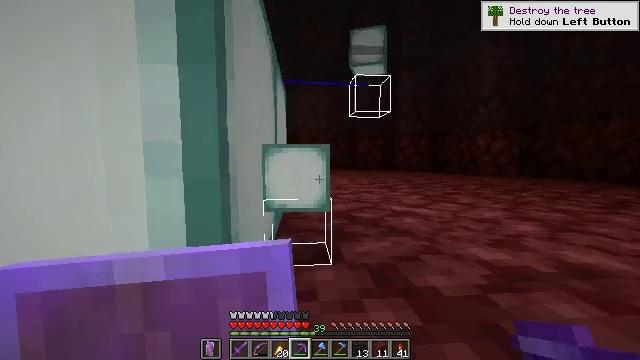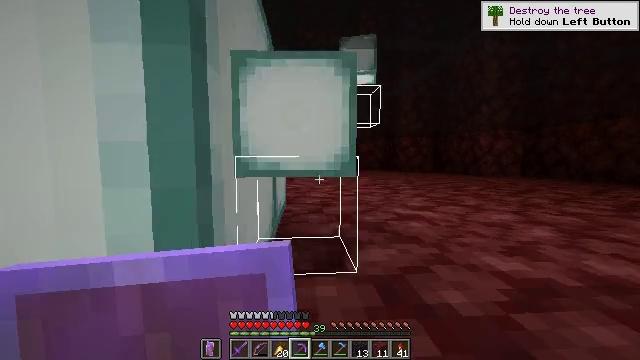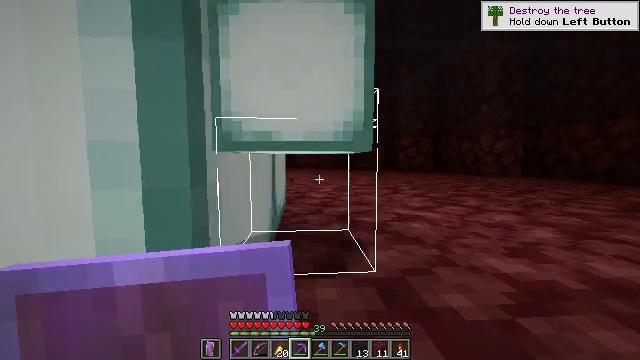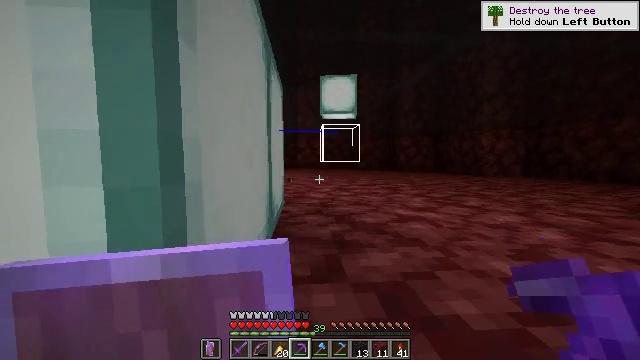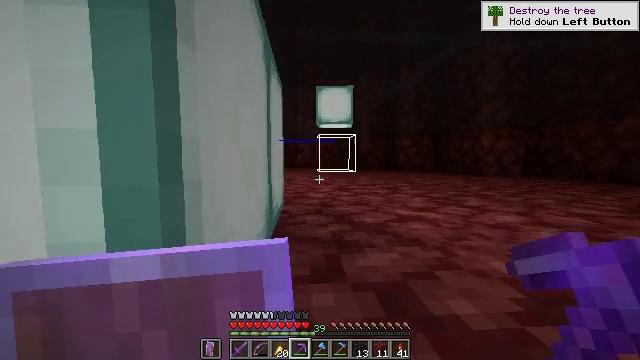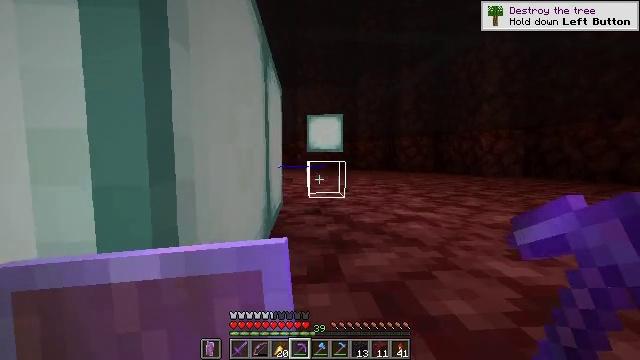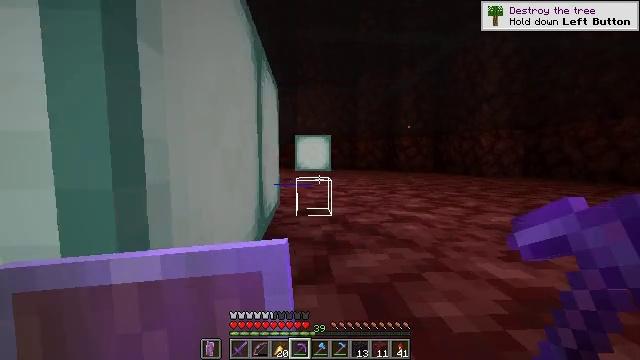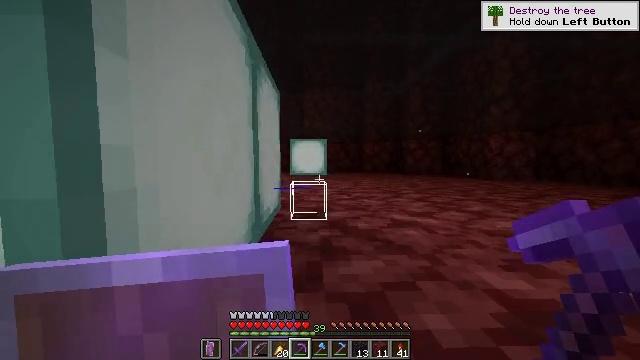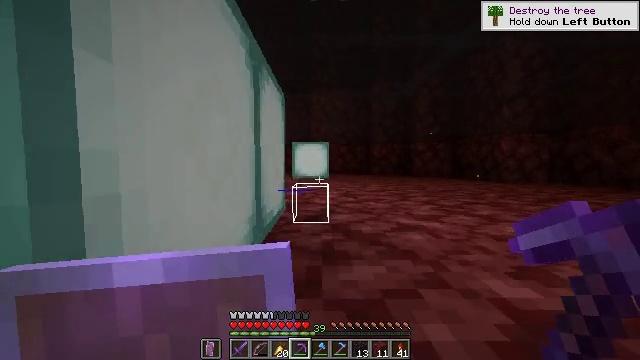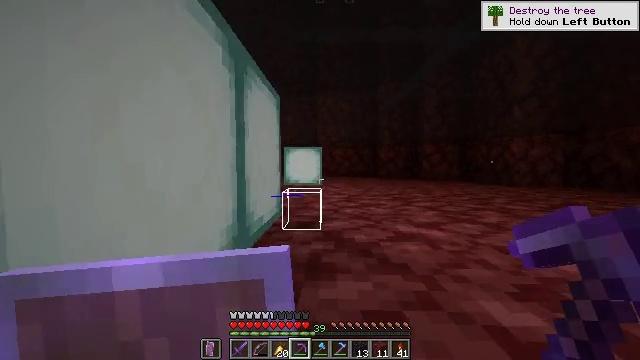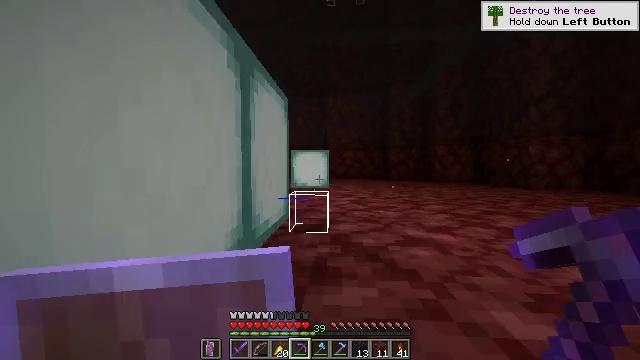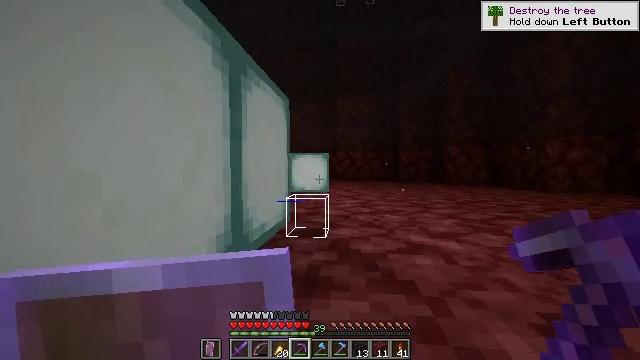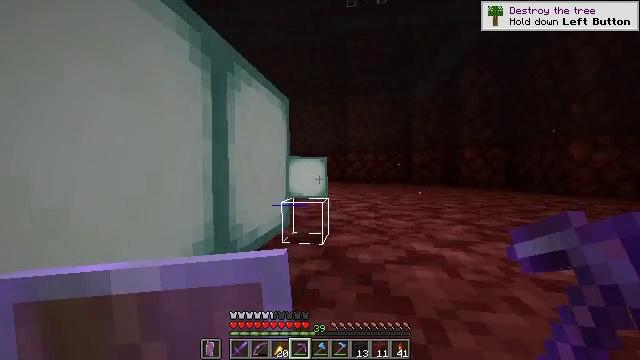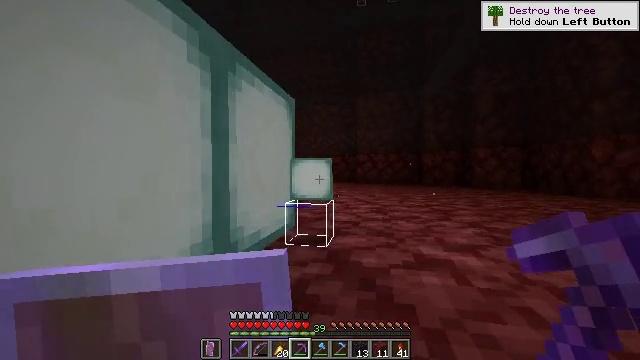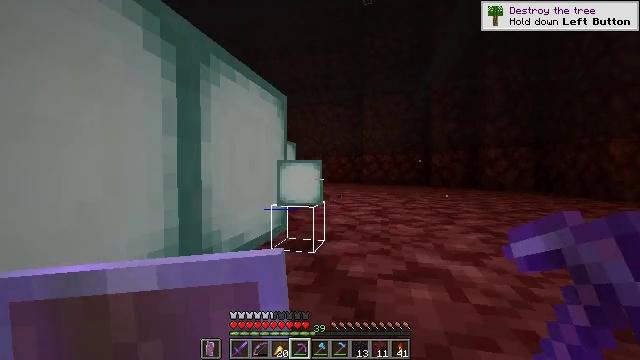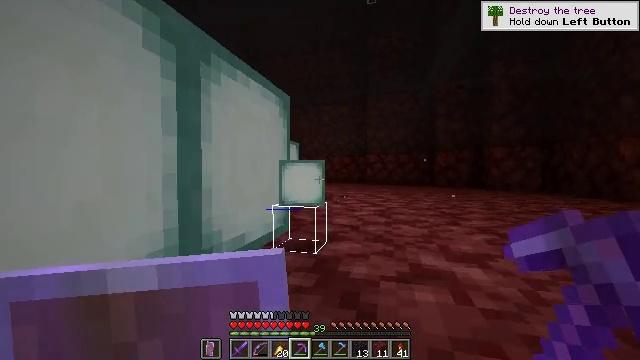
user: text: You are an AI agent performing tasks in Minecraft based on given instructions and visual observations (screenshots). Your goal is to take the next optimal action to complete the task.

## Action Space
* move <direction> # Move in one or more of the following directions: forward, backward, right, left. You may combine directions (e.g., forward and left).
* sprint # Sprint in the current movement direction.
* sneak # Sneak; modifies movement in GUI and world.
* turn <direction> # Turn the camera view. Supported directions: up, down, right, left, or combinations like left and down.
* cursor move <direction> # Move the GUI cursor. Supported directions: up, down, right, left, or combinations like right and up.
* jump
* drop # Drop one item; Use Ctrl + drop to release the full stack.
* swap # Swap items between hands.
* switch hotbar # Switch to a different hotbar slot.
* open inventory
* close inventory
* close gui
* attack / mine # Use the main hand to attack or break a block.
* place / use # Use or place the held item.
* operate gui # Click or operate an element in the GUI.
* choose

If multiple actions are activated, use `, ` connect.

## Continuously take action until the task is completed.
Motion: motion action
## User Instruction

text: Break the glowing sea lantern block.
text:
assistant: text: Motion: move forward
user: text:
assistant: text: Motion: move forward
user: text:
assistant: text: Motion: move forward
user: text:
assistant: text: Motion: move forward
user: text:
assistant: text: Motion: move forward and move right
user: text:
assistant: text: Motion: move forward and move right
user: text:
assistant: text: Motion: move forward and move right, turn left
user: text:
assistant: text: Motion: move forward and move right, turn left
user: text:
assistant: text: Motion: move forward and move right, turn left
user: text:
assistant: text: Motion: move forward and move right, turn left
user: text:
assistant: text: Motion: move forward and move right, turn left
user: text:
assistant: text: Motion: move forward and move right, turn left
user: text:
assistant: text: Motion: move forward and move right, turn left
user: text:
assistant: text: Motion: move forward and move right, turn left
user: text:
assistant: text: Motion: move forward
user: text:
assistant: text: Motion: move forward
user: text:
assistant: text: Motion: move forward
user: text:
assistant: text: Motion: move forward
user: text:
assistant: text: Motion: move forward
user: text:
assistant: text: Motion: move forward
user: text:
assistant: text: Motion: move forward and move right, turn left
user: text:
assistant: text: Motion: move forward and move right, turn left
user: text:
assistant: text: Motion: move forward and move right, turn left
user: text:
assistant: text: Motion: move forward and move right, turn left
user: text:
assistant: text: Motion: move forward and move right, turn left
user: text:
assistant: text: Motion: move forward and move right, turn left
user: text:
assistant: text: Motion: move forward and move right, turn left
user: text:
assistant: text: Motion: move forward and move right, turn left
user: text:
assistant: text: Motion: move forward and move right, turn left
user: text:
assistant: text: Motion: move forward and move right, turn left